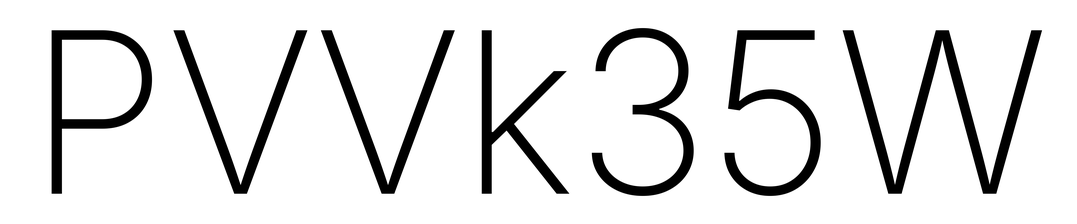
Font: Inter_ExtraLight